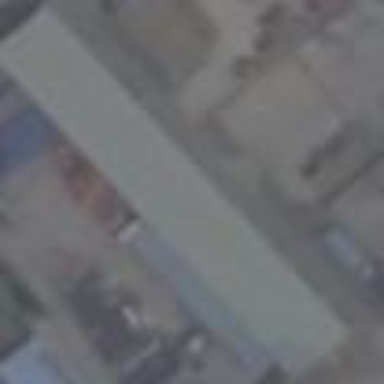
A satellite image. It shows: Industrial building.